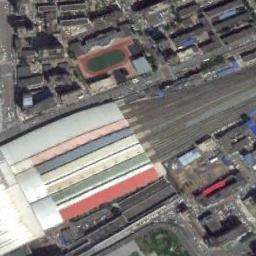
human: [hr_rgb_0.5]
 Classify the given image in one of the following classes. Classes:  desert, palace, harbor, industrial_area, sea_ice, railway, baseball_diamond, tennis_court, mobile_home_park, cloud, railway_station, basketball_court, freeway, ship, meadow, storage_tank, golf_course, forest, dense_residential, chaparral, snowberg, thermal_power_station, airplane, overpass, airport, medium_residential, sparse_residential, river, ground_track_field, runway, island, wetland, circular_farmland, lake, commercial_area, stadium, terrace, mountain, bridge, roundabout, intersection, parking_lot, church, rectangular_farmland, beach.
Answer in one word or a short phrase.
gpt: railway_station